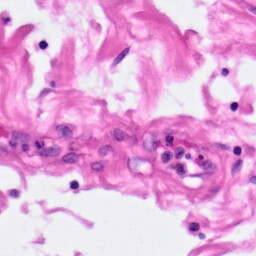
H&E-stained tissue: Pancreatic